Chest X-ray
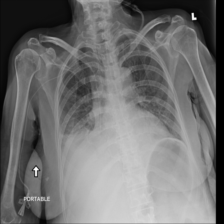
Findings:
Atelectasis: positive
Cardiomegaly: negative
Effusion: negative
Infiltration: negative
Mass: negative
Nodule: negative
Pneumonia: negative
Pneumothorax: negative
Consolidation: negative
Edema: positive
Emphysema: negative
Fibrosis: negative
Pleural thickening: negative
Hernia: negative